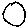
Label: circle